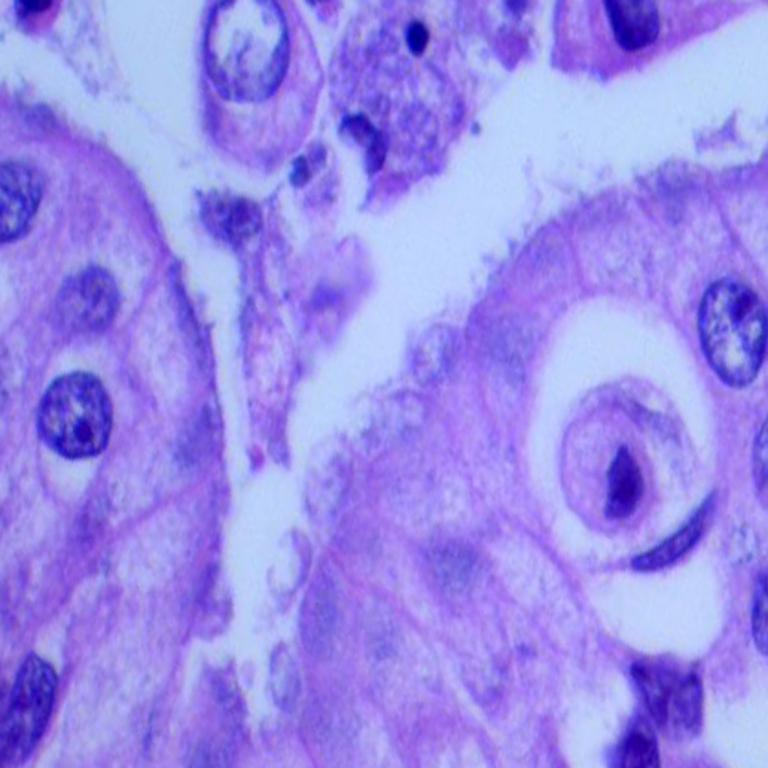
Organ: lung
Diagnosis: adenocarcinomas